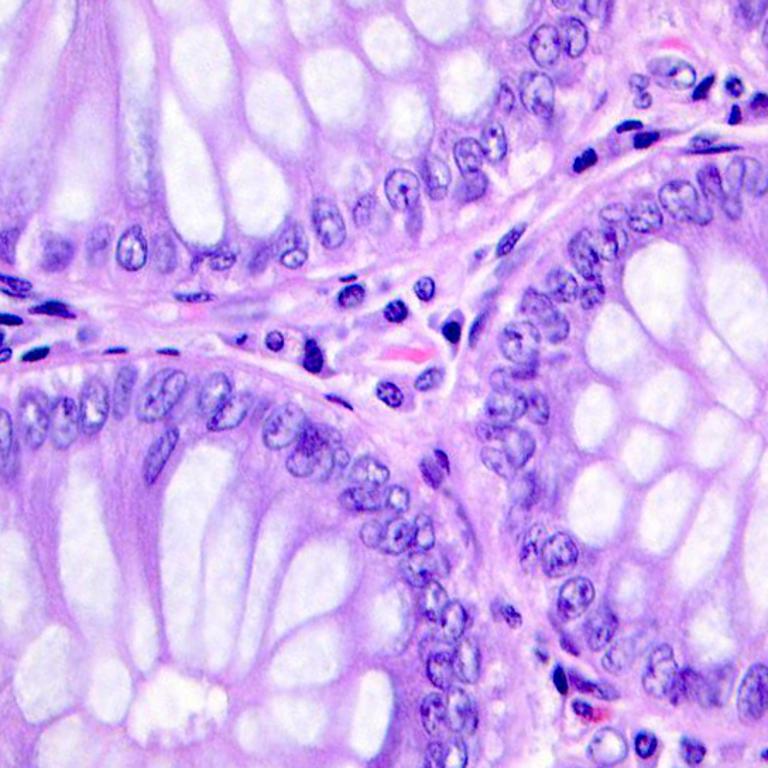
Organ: colon
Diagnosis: benign